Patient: sex M, age 60
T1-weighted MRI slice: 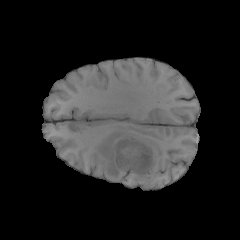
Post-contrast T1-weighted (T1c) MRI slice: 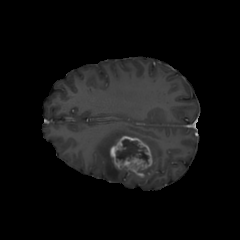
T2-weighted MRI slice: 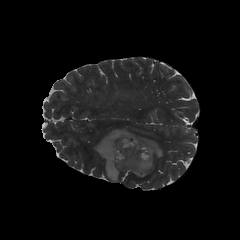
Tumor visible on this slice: yes
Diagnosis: Glioblastoma, IDH-wildtype
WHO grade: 4